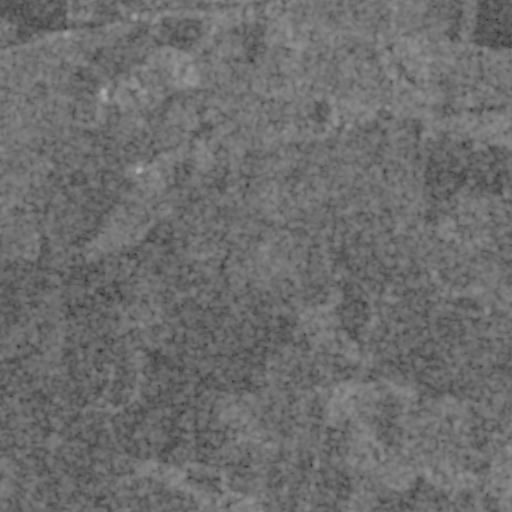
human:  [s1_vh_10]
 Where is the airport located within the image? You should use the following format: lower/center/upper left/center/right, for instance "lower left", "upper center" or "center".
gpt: The airport is located in the lower right of the image.
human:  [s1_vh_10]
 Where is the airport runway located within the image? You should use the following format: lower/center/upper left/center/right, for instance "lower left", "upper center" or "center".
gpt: The airport runway is located in the lower right of the image.
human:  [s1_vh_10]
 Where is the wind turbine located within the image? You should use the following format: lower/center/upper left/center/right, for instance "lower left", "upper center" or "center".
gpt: The wind turbine is located in the lower left of the image.
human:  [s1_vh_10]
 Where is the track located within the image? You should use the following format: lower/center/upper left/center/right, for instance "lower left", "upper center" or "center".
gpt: There is no track in the image.

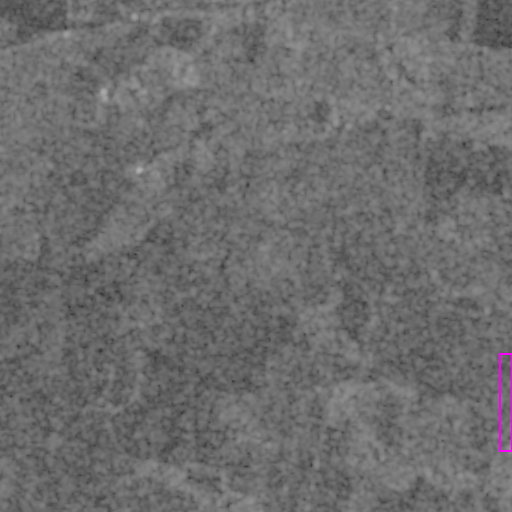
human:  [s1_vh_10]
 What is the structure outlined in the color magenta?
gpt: The structure outlined in magenta is an airport.
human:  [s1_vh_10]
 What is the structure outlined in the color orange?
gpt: There is no orange outline.